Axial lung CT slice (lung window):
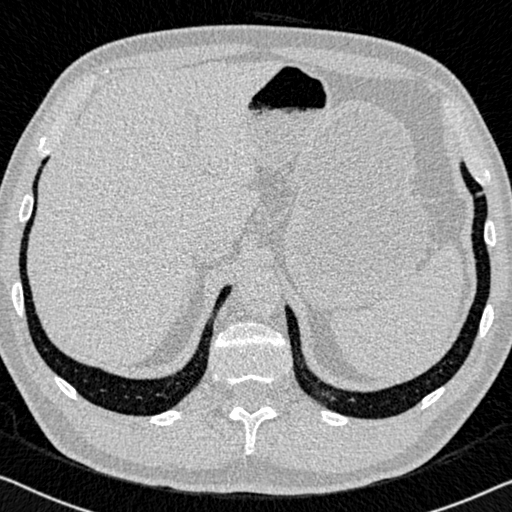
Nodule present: no